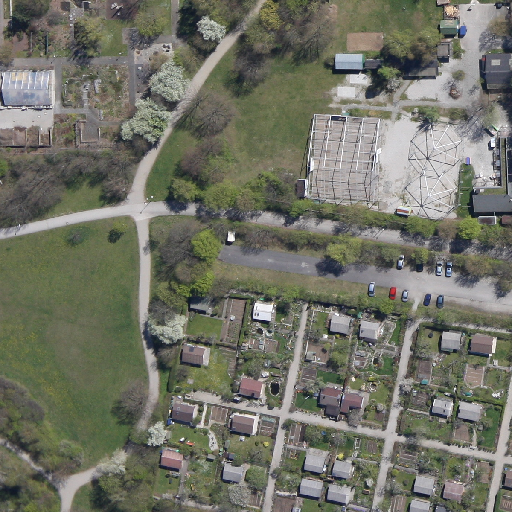
Referring expression: light-duty vehicle in the parking area